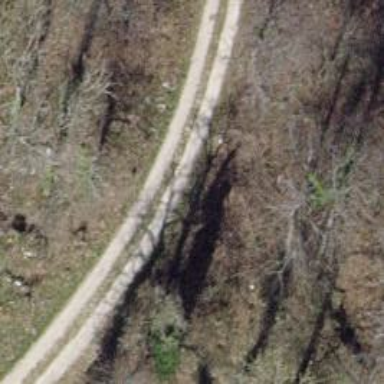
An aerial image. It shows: Unpaved track with excellent trail visibility.